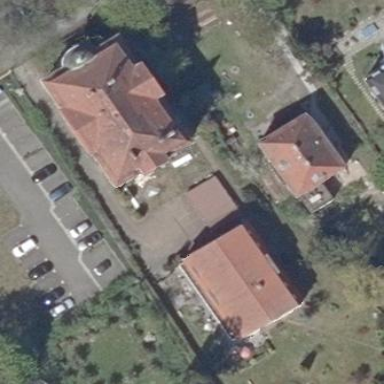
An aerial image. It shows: Historic building with red roof tiles in mansard style. The building houses multiple apartments.